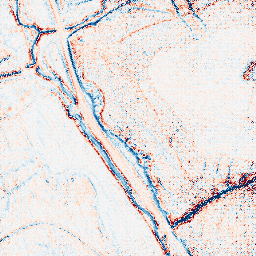
Category: edge_preserving
Decomposition family: bilateral
Decomposition parameters: d: 9
sigma_color: 100
sigma_space: 100
Upsampling method: regularized
Upsampling parameters: scale: 4
lambda_reg: 0.1
Upsampling scale: 4